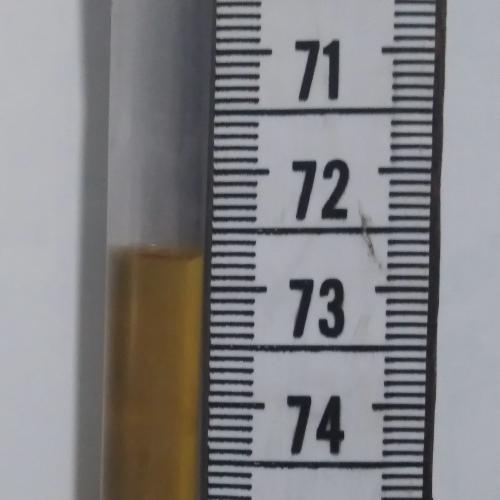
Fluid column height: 72.7 cm